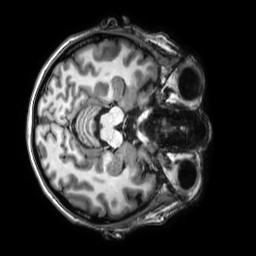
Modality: T1w
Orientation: axial
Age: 44
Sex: female
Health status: healthy
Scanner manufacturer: philips
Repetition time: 0.009 s
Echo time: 0.004 s